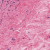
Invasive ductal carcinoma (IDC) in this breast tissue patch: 0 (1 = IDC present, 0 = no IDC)